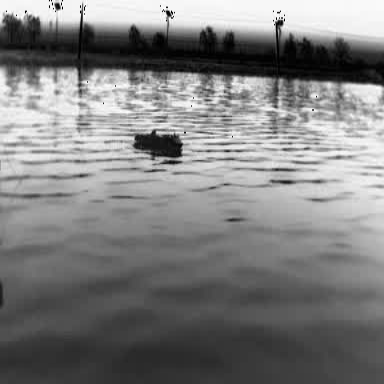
There is a container_ship in the infrared image.